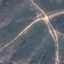
Label: HerbaceousVegetation